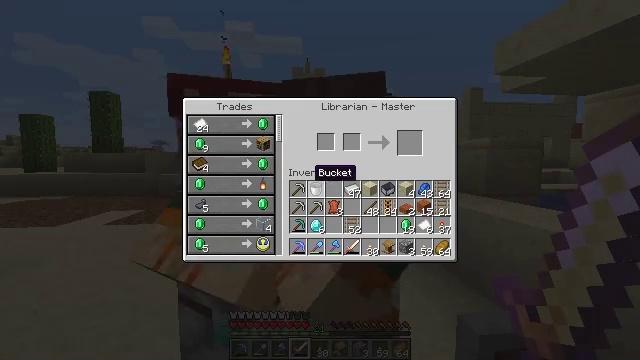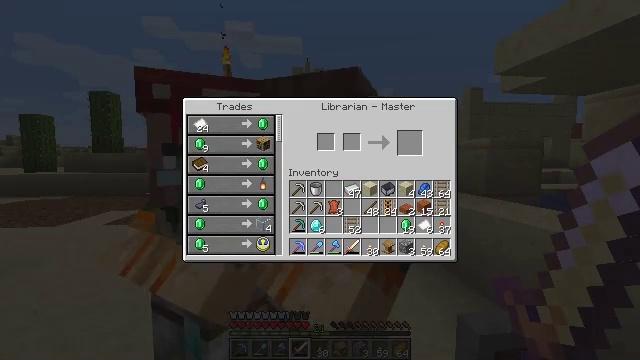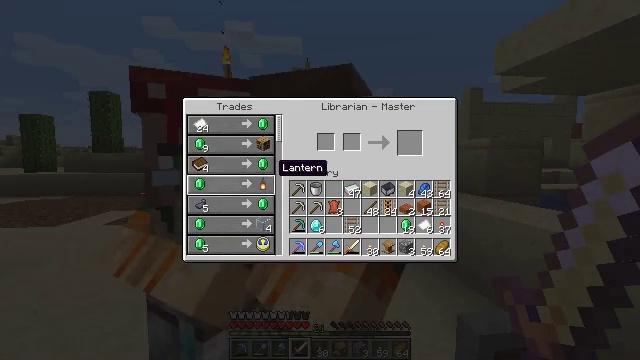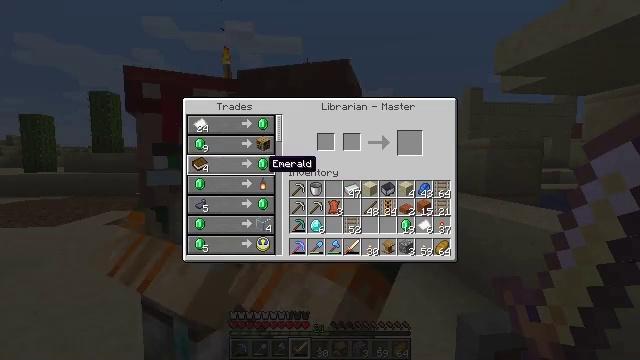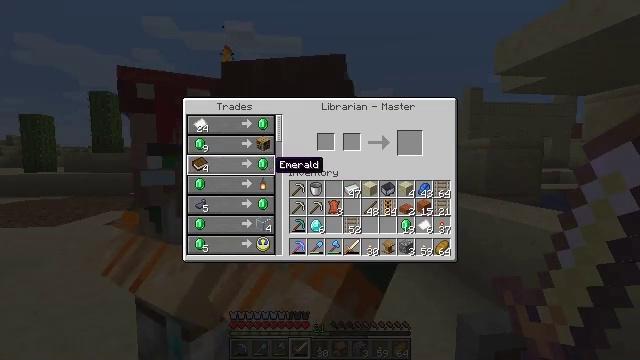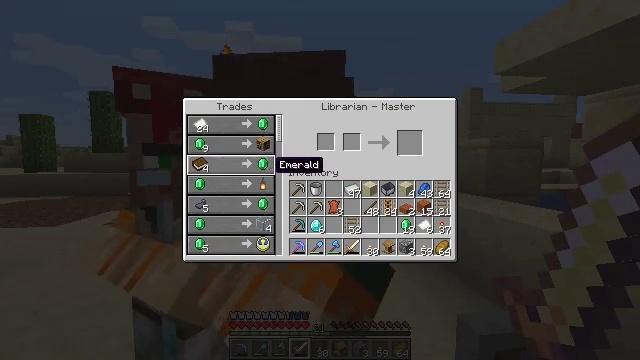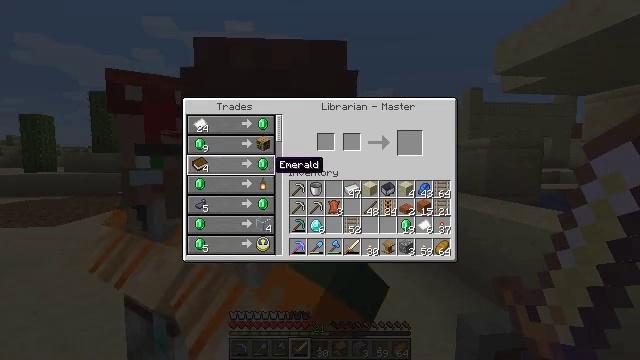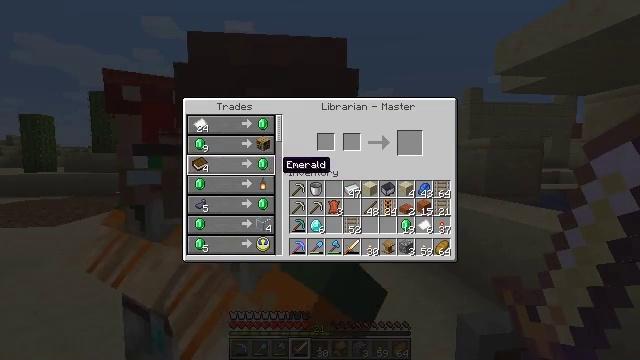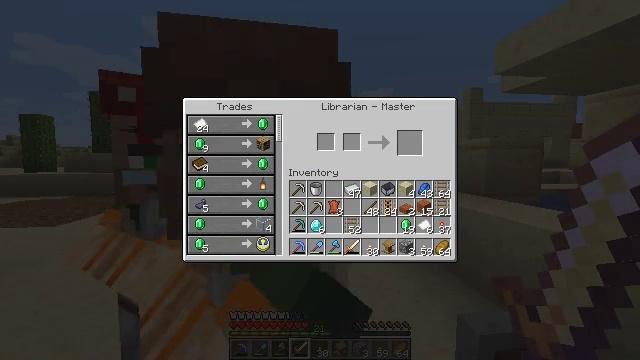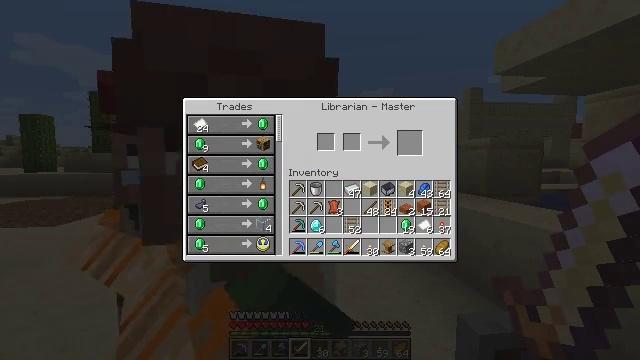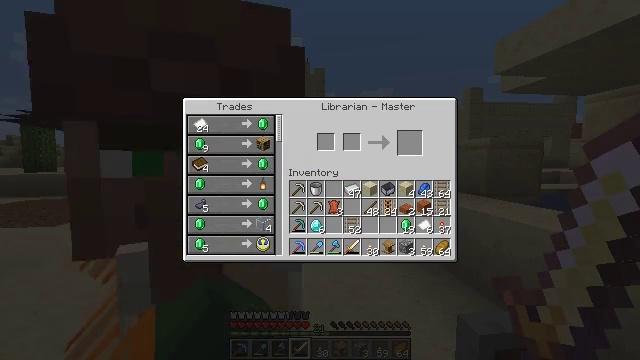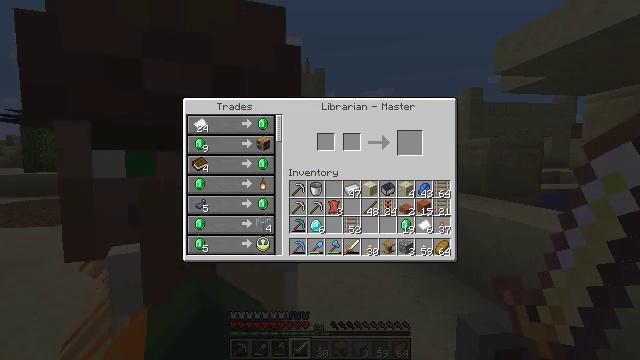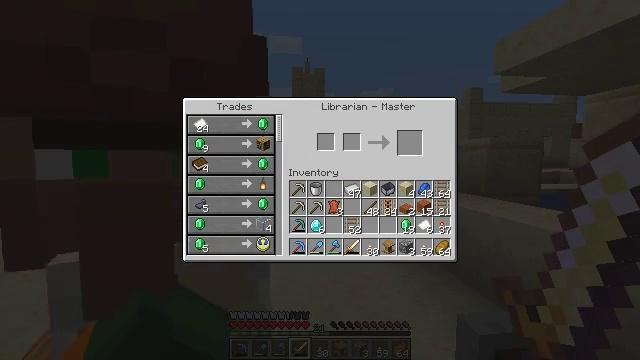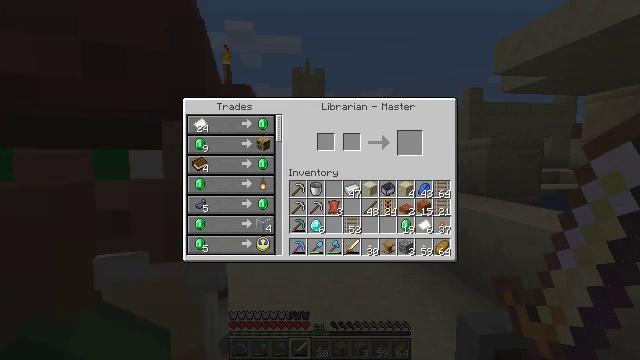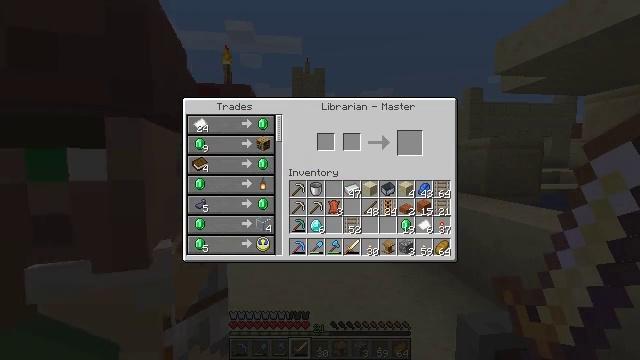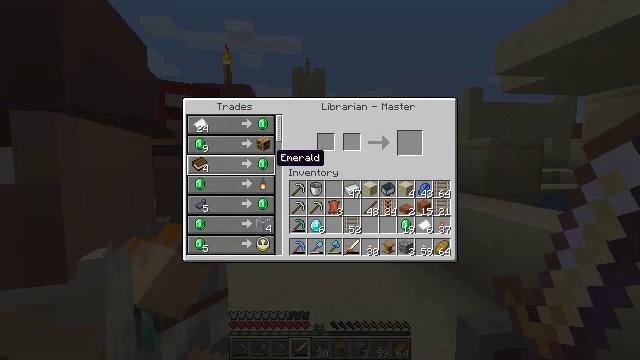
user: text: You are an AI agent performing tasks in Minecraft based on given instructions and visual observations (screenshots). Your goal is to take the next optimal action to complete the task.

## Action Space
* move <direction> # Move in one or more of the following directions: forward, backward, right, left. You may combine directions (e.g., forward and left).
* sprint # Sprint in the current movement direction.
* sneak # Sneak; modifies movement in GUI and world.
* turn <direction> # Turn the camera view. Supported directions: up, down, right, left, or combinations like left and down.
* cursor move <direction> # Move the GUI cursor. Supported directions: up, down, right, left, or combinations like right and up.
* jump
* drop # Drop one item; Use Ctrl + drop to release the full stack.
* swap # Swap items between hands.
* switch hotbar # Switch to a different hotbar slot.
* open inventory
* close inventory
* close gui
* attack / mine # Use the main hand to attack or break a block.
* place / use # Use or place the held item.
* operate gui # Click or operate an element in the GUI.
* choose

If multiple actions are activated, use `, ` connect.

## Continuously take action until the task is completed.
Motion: motion action
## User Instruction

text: Attack the acacia fence to break it.
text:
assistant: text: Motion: cursor move left
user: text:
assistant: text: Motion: cursor move left
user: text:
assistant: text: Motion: cursor move left
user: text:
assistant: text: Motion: cursor move right
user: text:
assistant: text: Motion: no_op
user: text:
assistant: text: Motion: no_op
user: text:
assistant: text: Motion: no_op
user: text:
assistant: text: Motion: no_op
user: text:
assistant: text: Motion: no_op
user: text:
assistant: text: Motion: no_op
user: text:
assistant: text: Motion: no_op
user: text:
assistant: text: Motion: no_op
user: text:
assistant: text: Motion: no_op
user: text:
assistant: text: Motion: no_op
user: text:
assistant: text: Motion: no_op
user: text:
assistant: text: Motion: cursor move left
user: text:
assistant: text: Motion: no_op
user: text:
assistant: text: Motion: no_op
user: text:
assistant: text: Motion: no_op
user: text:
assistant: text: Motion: no_op
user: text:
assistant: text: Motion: no_op
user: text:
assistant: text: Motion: no_op
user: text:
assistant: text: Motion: no_op
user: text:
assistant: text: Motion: no_op
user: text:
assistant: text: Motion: no_op
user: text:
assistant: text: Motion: no_op
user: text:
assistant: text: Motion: no_op
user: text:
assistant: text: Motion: no_op
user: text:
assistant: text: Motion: no_op
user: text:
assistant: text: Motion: no_op